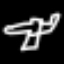
Label: airplane